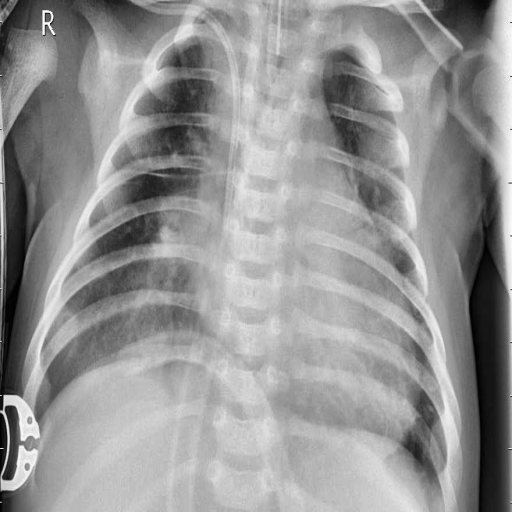
Finding: PNEUMONIA